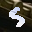
Label: 5